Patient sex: F
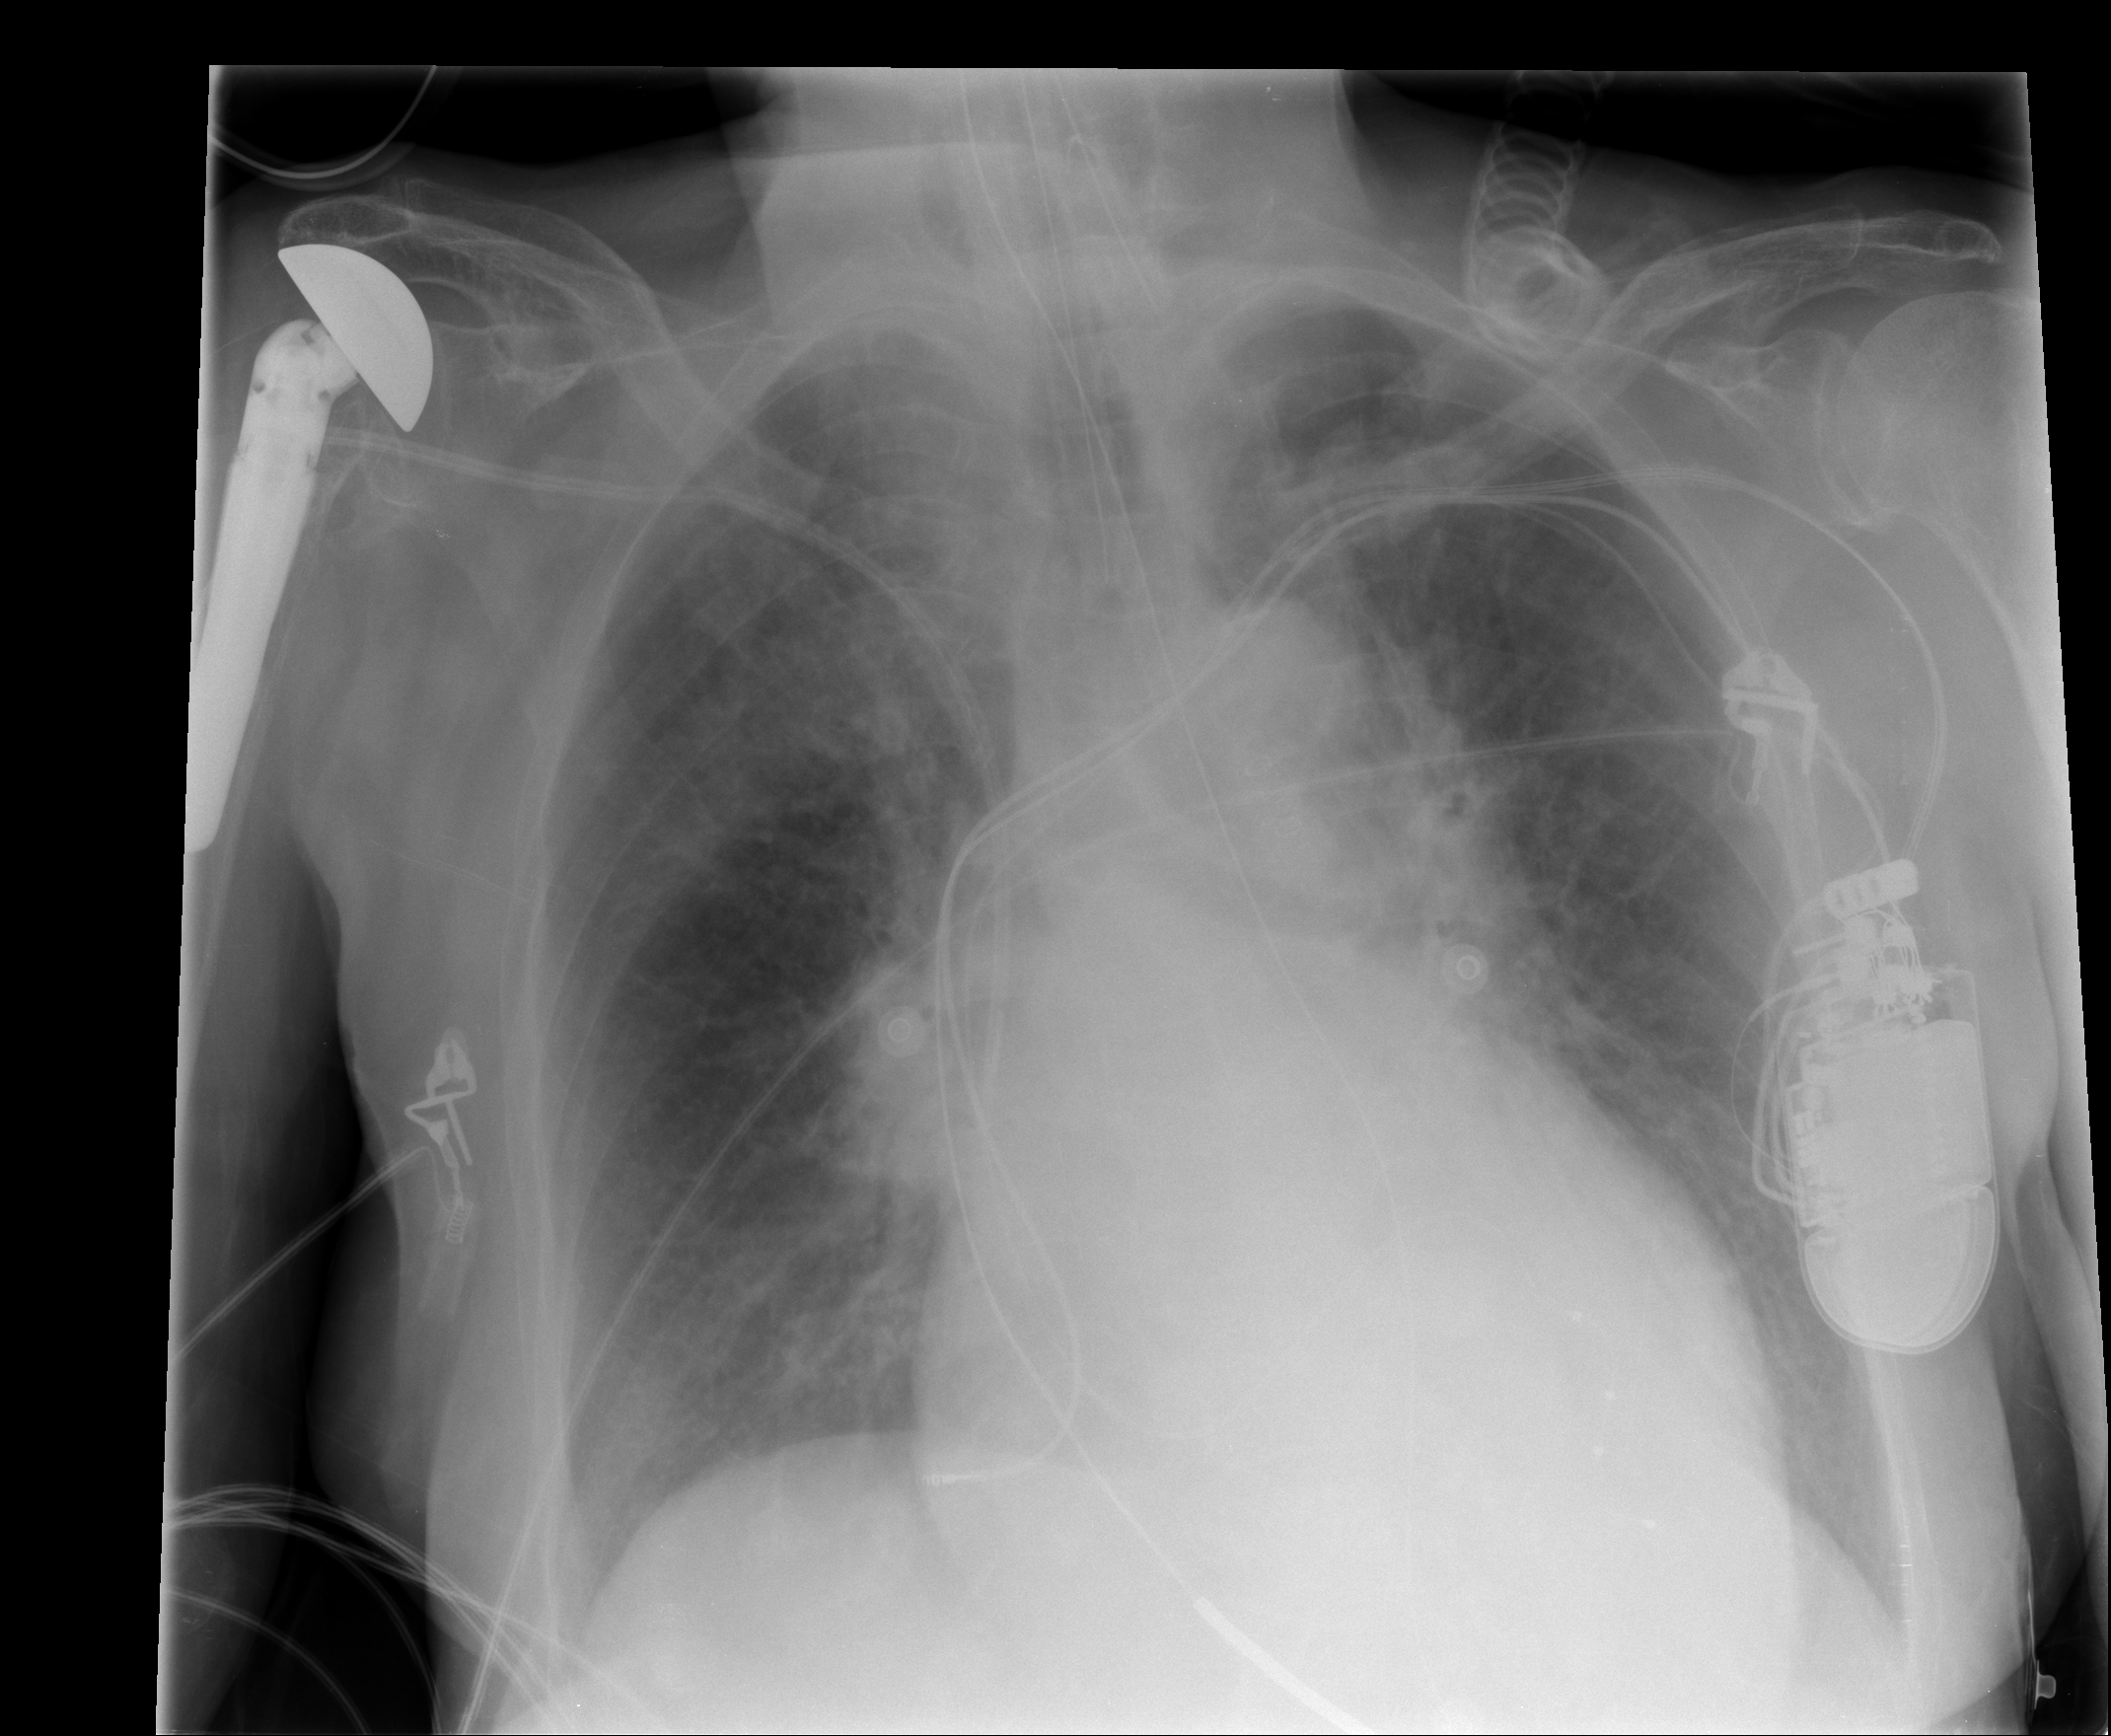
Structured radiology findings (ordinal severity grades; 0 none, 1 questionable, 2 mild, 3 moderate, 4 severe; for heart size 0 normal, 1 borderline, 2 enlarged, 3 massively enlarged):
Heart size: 2
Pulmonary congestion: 2
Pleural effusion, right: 2
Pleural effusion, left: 0
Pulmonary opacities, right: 1
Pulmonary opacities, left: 1
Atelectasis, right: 0
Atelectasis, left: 0